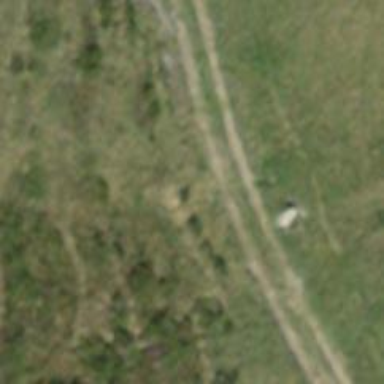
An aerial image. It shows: Path.